Question: I've googled a lot, but I just can't get a clue of what's happening here:
I developed a Custom Action in the ECB for Document libraries in MOSS 2007, it changes the document name with the company standard.
It is a custom action feature that redirects to a custom developed page,
The only thing the page does, is to change the name of the document and redirect the user back to the site's main page
It works quite good in all sites but one, and I cannot find why.
It keeps throwing the following "File not found" error:

The error comes out before it loads the page so I'm not able to debug it.
I will appreciate any idea of figuring out what's happening
Thanks in advance
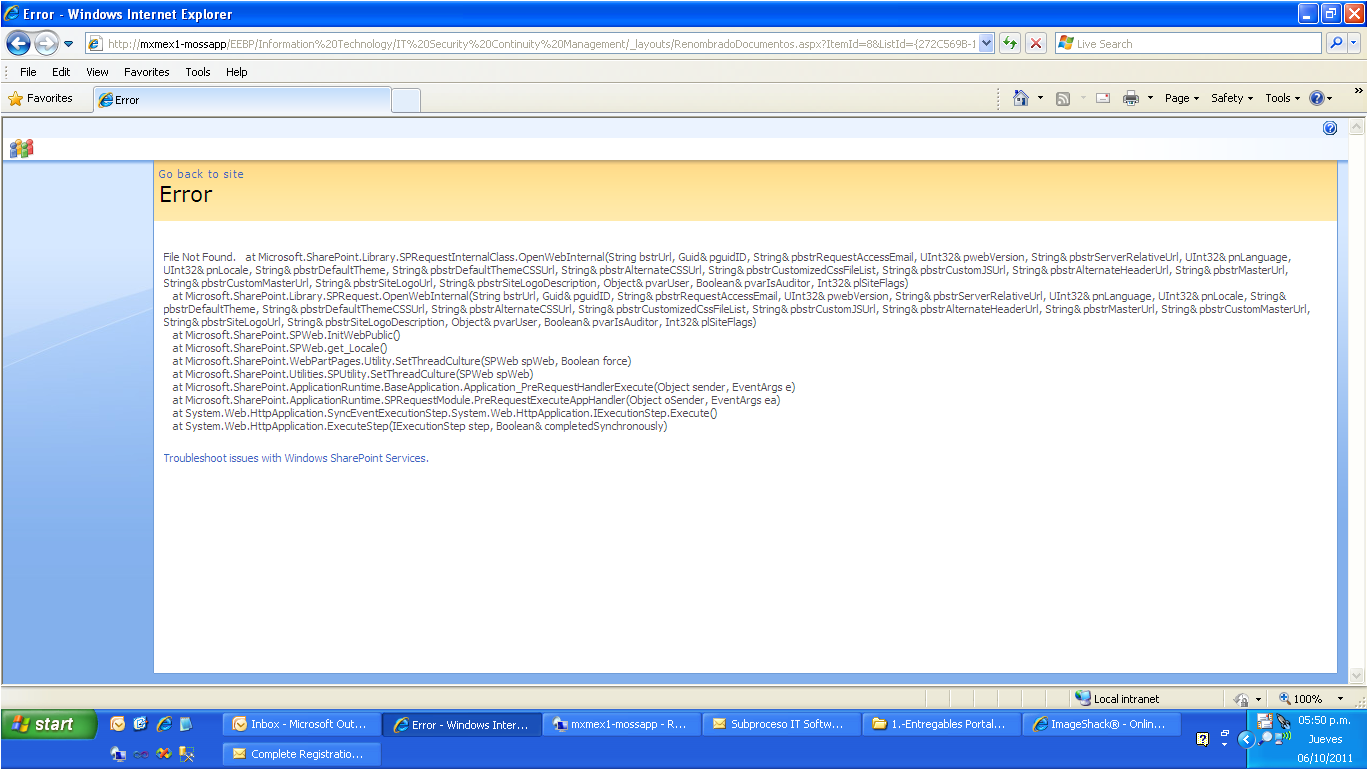
Answer: Looks like the error is occuring when part of your code is trying to open an SPweb object based on a url.
Given it happens for just the one site, I would start by trying to figure why this site is different. Perhaps it has been moved or renamed.
Also try a few calls SPWeb.Open with likely Urls to see if anything stands out.